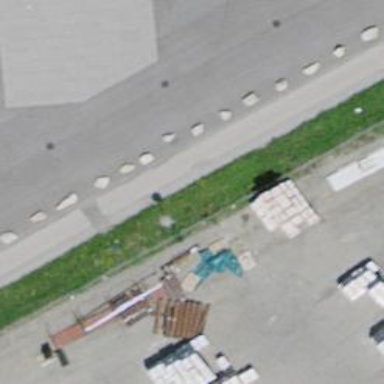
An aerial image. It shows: Block barrier.